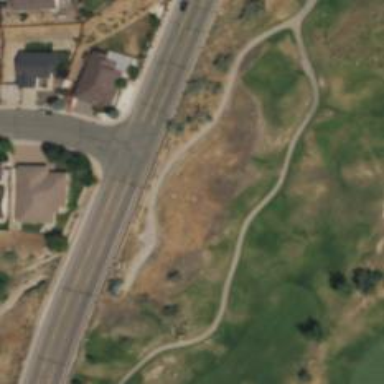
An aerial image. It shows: Path designated for golf carts.